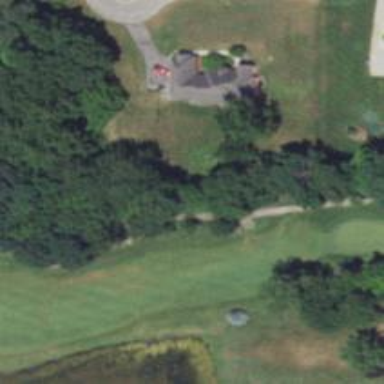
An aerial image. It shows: Service road designated as golf cart path.